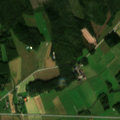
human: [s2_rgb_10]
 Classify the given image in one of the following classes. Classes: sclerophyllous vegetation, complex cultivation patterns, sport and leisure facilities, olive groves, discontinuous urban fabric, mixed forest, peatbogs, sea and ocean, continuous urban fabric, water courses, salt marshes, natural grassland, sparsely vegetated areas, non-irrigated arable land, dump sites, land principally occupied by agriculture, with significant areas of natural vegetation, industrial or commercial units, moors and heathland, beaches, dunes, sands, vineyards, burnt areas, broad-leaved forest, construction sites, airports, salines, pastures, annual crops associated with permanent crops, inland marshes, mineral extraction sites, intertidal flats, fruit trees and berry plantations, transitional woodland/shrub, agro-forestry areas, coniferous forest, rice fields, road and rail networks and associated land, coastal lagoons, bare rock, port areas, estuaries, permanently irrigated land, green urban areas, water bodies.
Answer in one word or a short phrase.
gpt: non-irrigated arable land, land principally occupied by agriculture, with significant areas of natural vegetation, coniferous forest, mixed forest